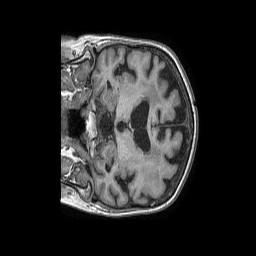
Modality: T1w
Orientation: coronal
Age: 58
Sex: female
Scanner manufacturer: philips
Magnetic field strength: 1.5 T
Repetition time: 0.007869 s
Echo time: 0.003632 s